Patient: sex M, age 79
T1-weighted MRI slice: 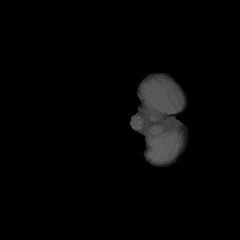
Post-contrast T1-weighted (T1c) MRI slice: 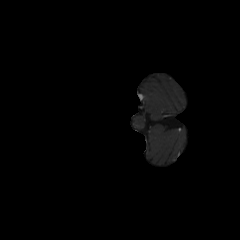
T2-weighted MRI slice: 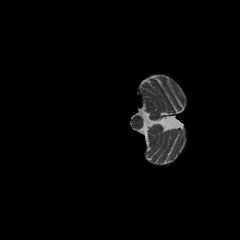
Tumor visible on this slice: no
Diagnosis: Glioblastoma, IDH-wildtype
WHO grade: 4